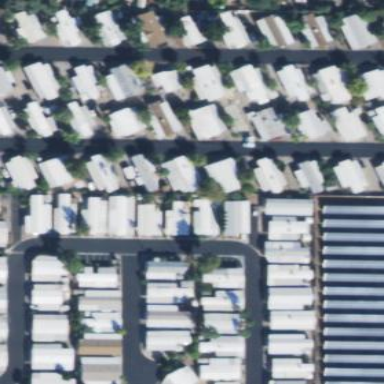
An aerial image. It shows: Residential area designated as trailer park.